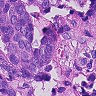
Metastatic tissue present: yes